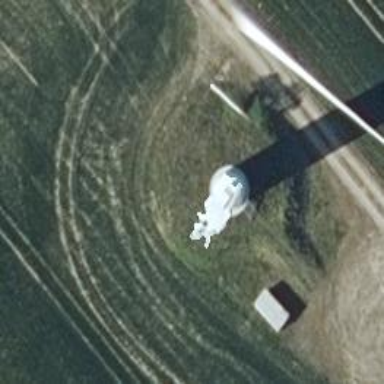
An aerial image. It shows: Wind generator using horizontal axis wind turbines.